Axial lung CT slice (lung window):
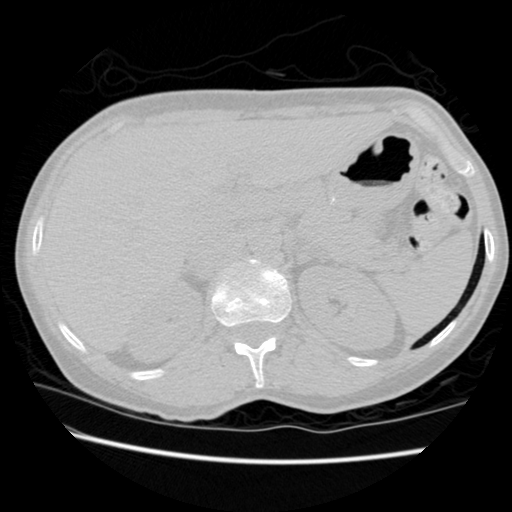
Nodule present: no